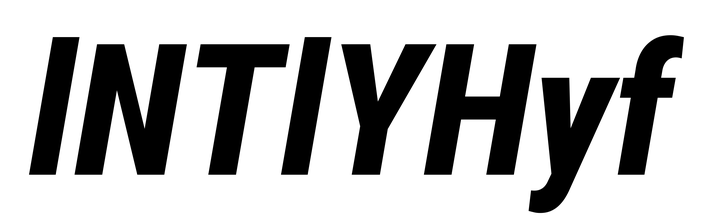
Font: Roboto-Italic_Condensed_ExtraBold_Italic